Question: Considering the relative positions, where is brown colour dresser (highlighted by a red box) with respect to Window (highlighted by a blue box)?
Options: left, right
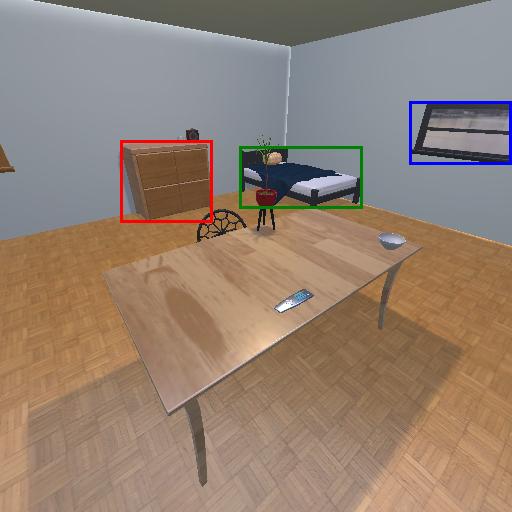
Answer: left